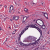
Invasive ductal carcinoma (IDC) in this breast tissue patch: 0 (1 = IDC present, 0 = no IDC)